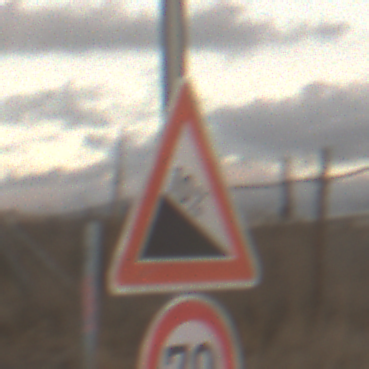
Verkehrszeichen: Gefaelle10
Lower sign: Geschwindigkeit70
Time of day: SunriseSunset
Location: Outdoor (RoadRail)
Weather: PartlyCloudy
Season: NotSpecified
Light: Natural